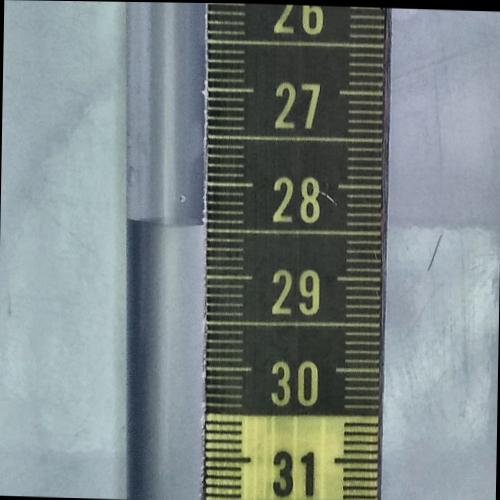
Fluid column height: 28.5 cm